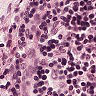
Metastatic tissue present: no